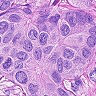
Metastatic tissue present: yes